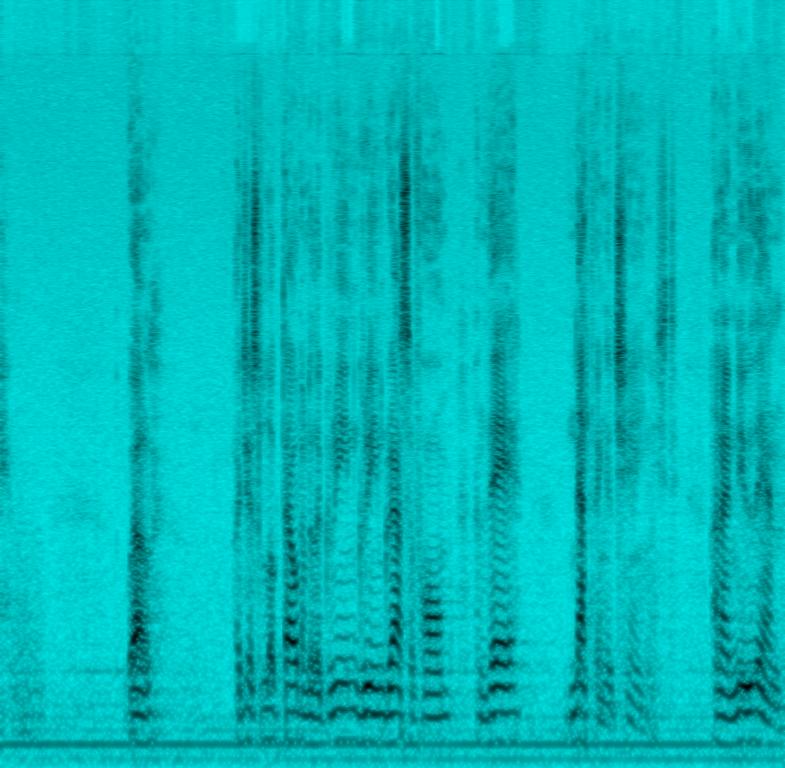
The low quality recording features a live performance of a harmonizing mixed choir, introduced by a fruity male vocal. There is a footstep and crowd clapping sound right after introduction. The recording is a bit noisy, in mono and it sounds passionate, emotional and soulful.